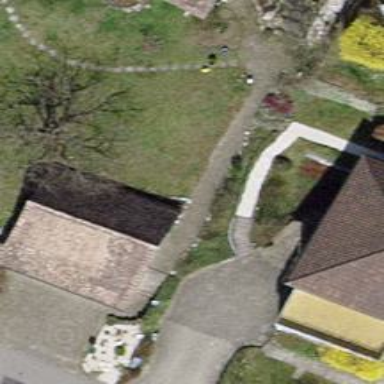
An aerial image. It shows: Garage.